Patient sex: M
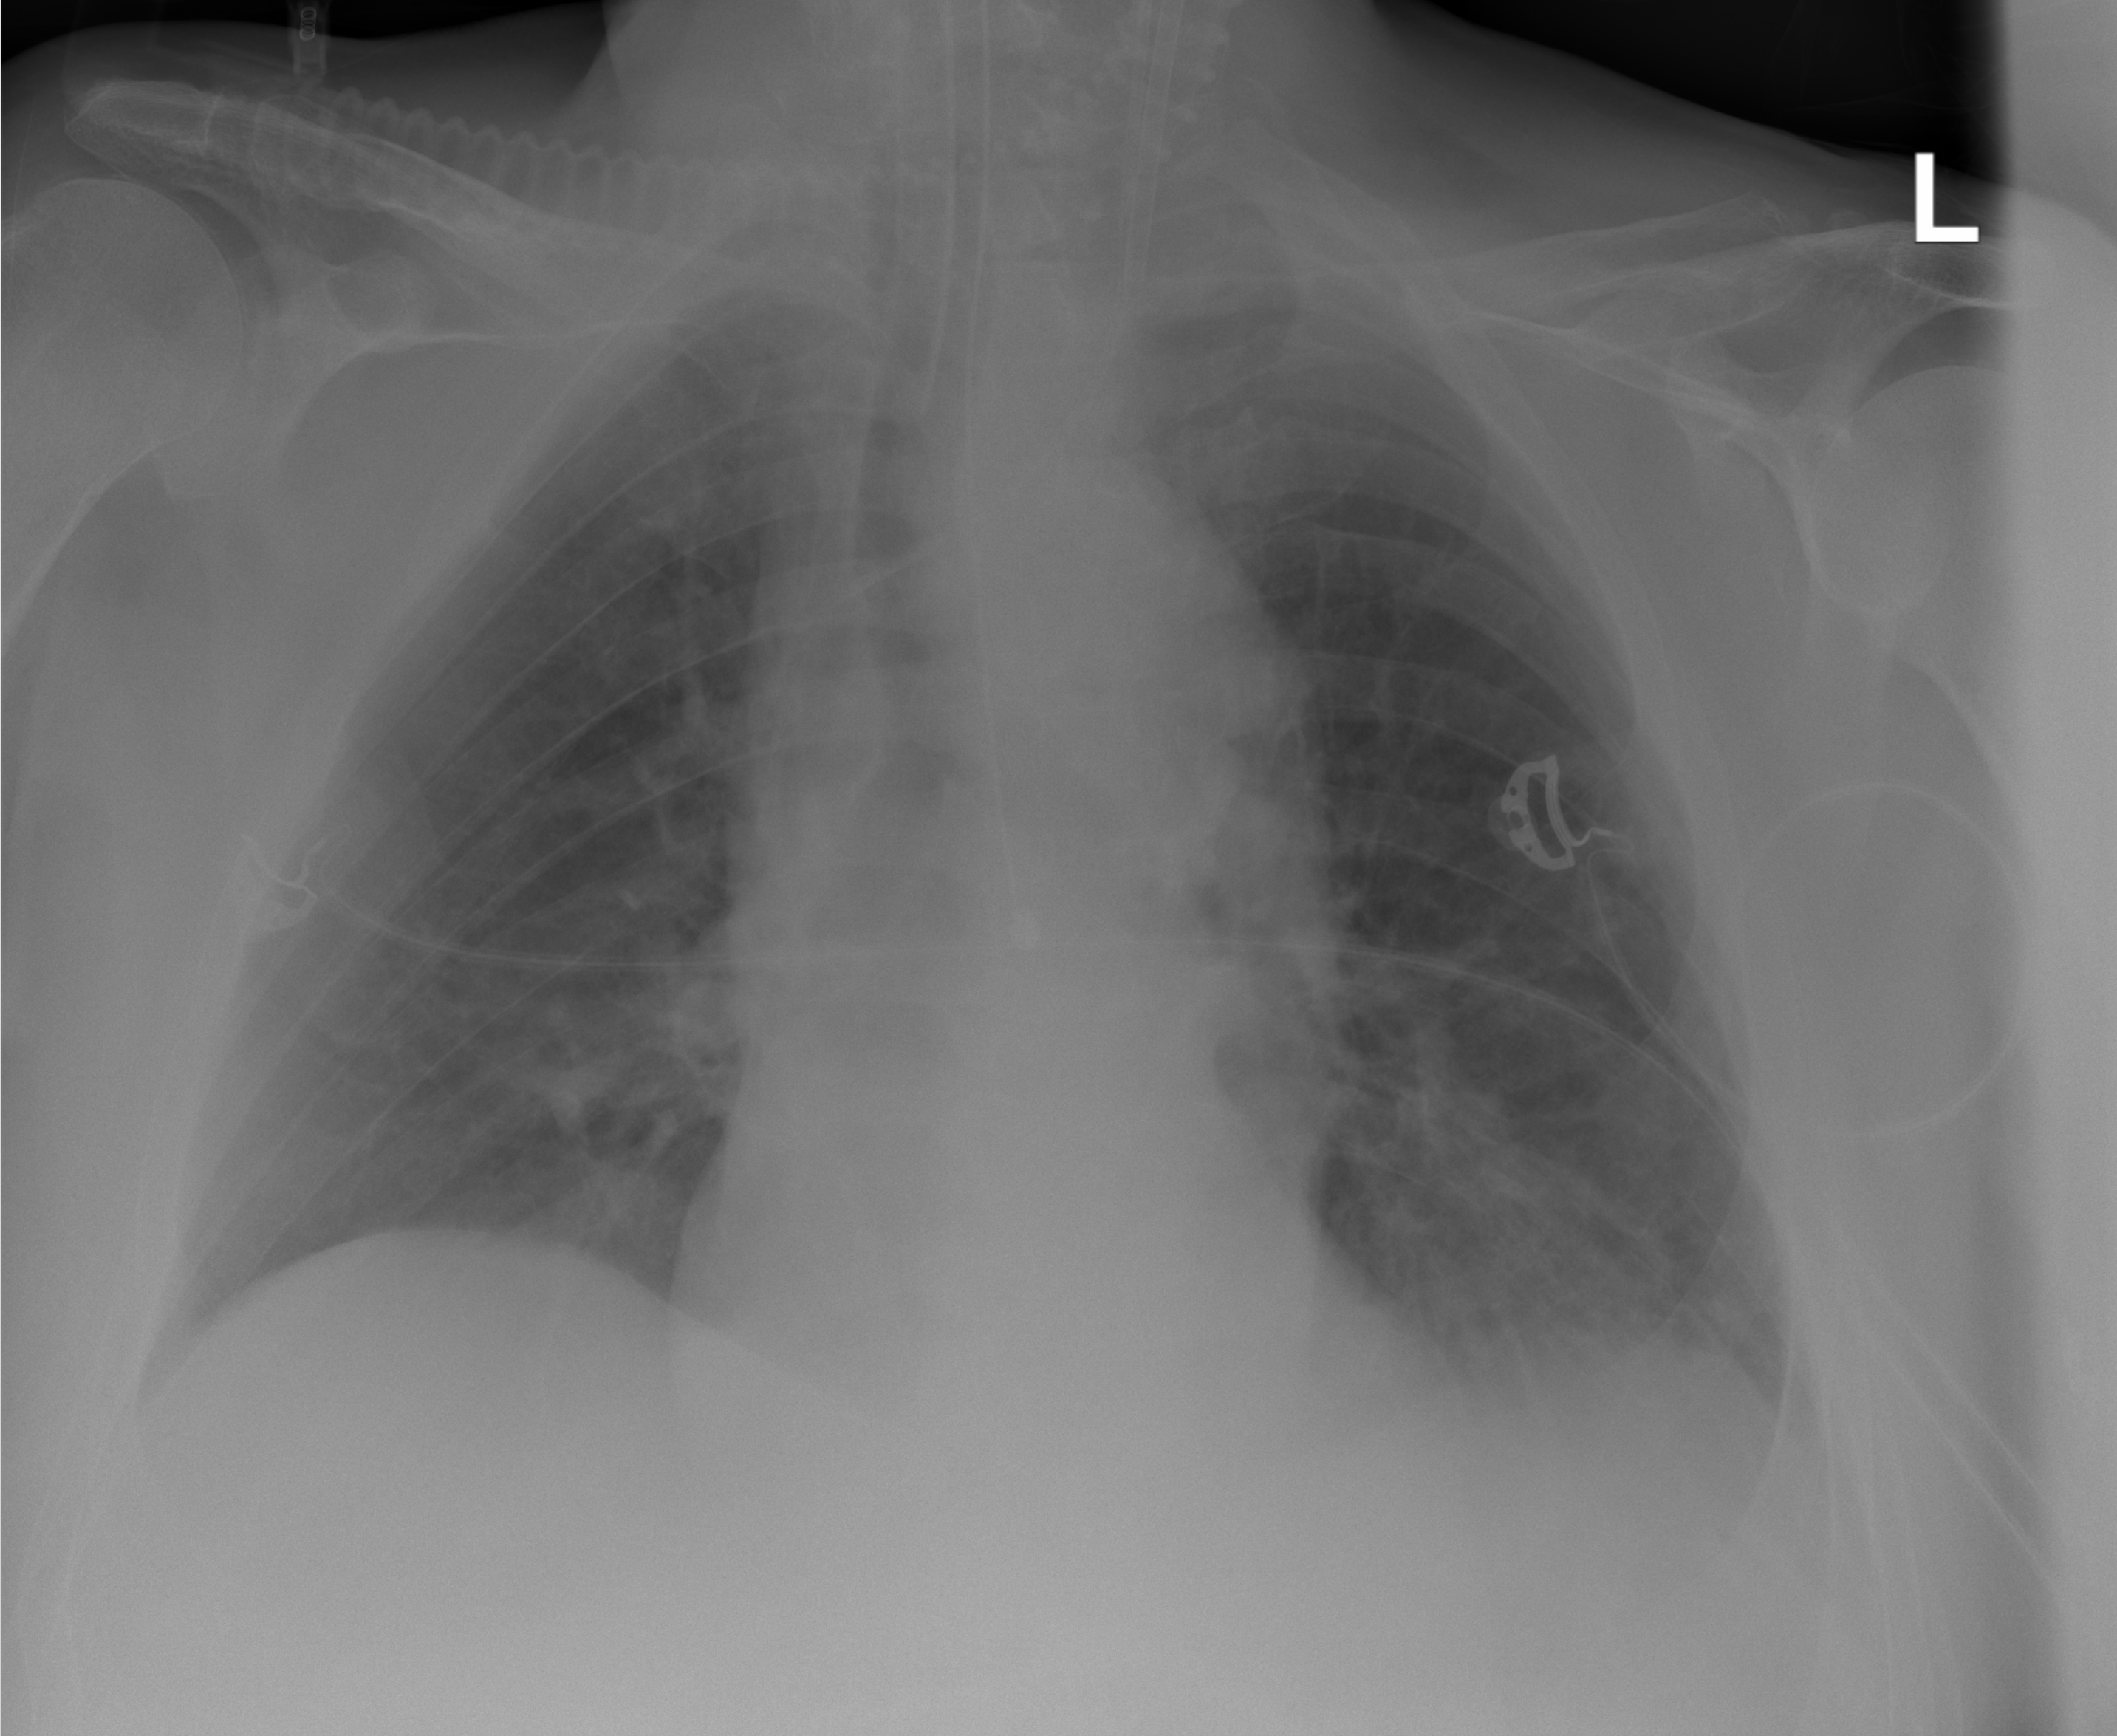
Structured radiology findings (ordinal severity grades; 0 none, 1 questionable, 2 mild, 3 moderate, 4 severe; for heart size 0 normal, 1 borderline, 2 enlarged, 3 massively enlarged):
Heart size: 0
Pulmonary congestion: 0
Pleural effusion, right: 0
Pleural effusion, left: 0
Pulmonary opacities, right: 0
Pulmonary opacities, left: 0
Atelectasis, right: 0
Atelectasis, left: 2